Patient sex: F
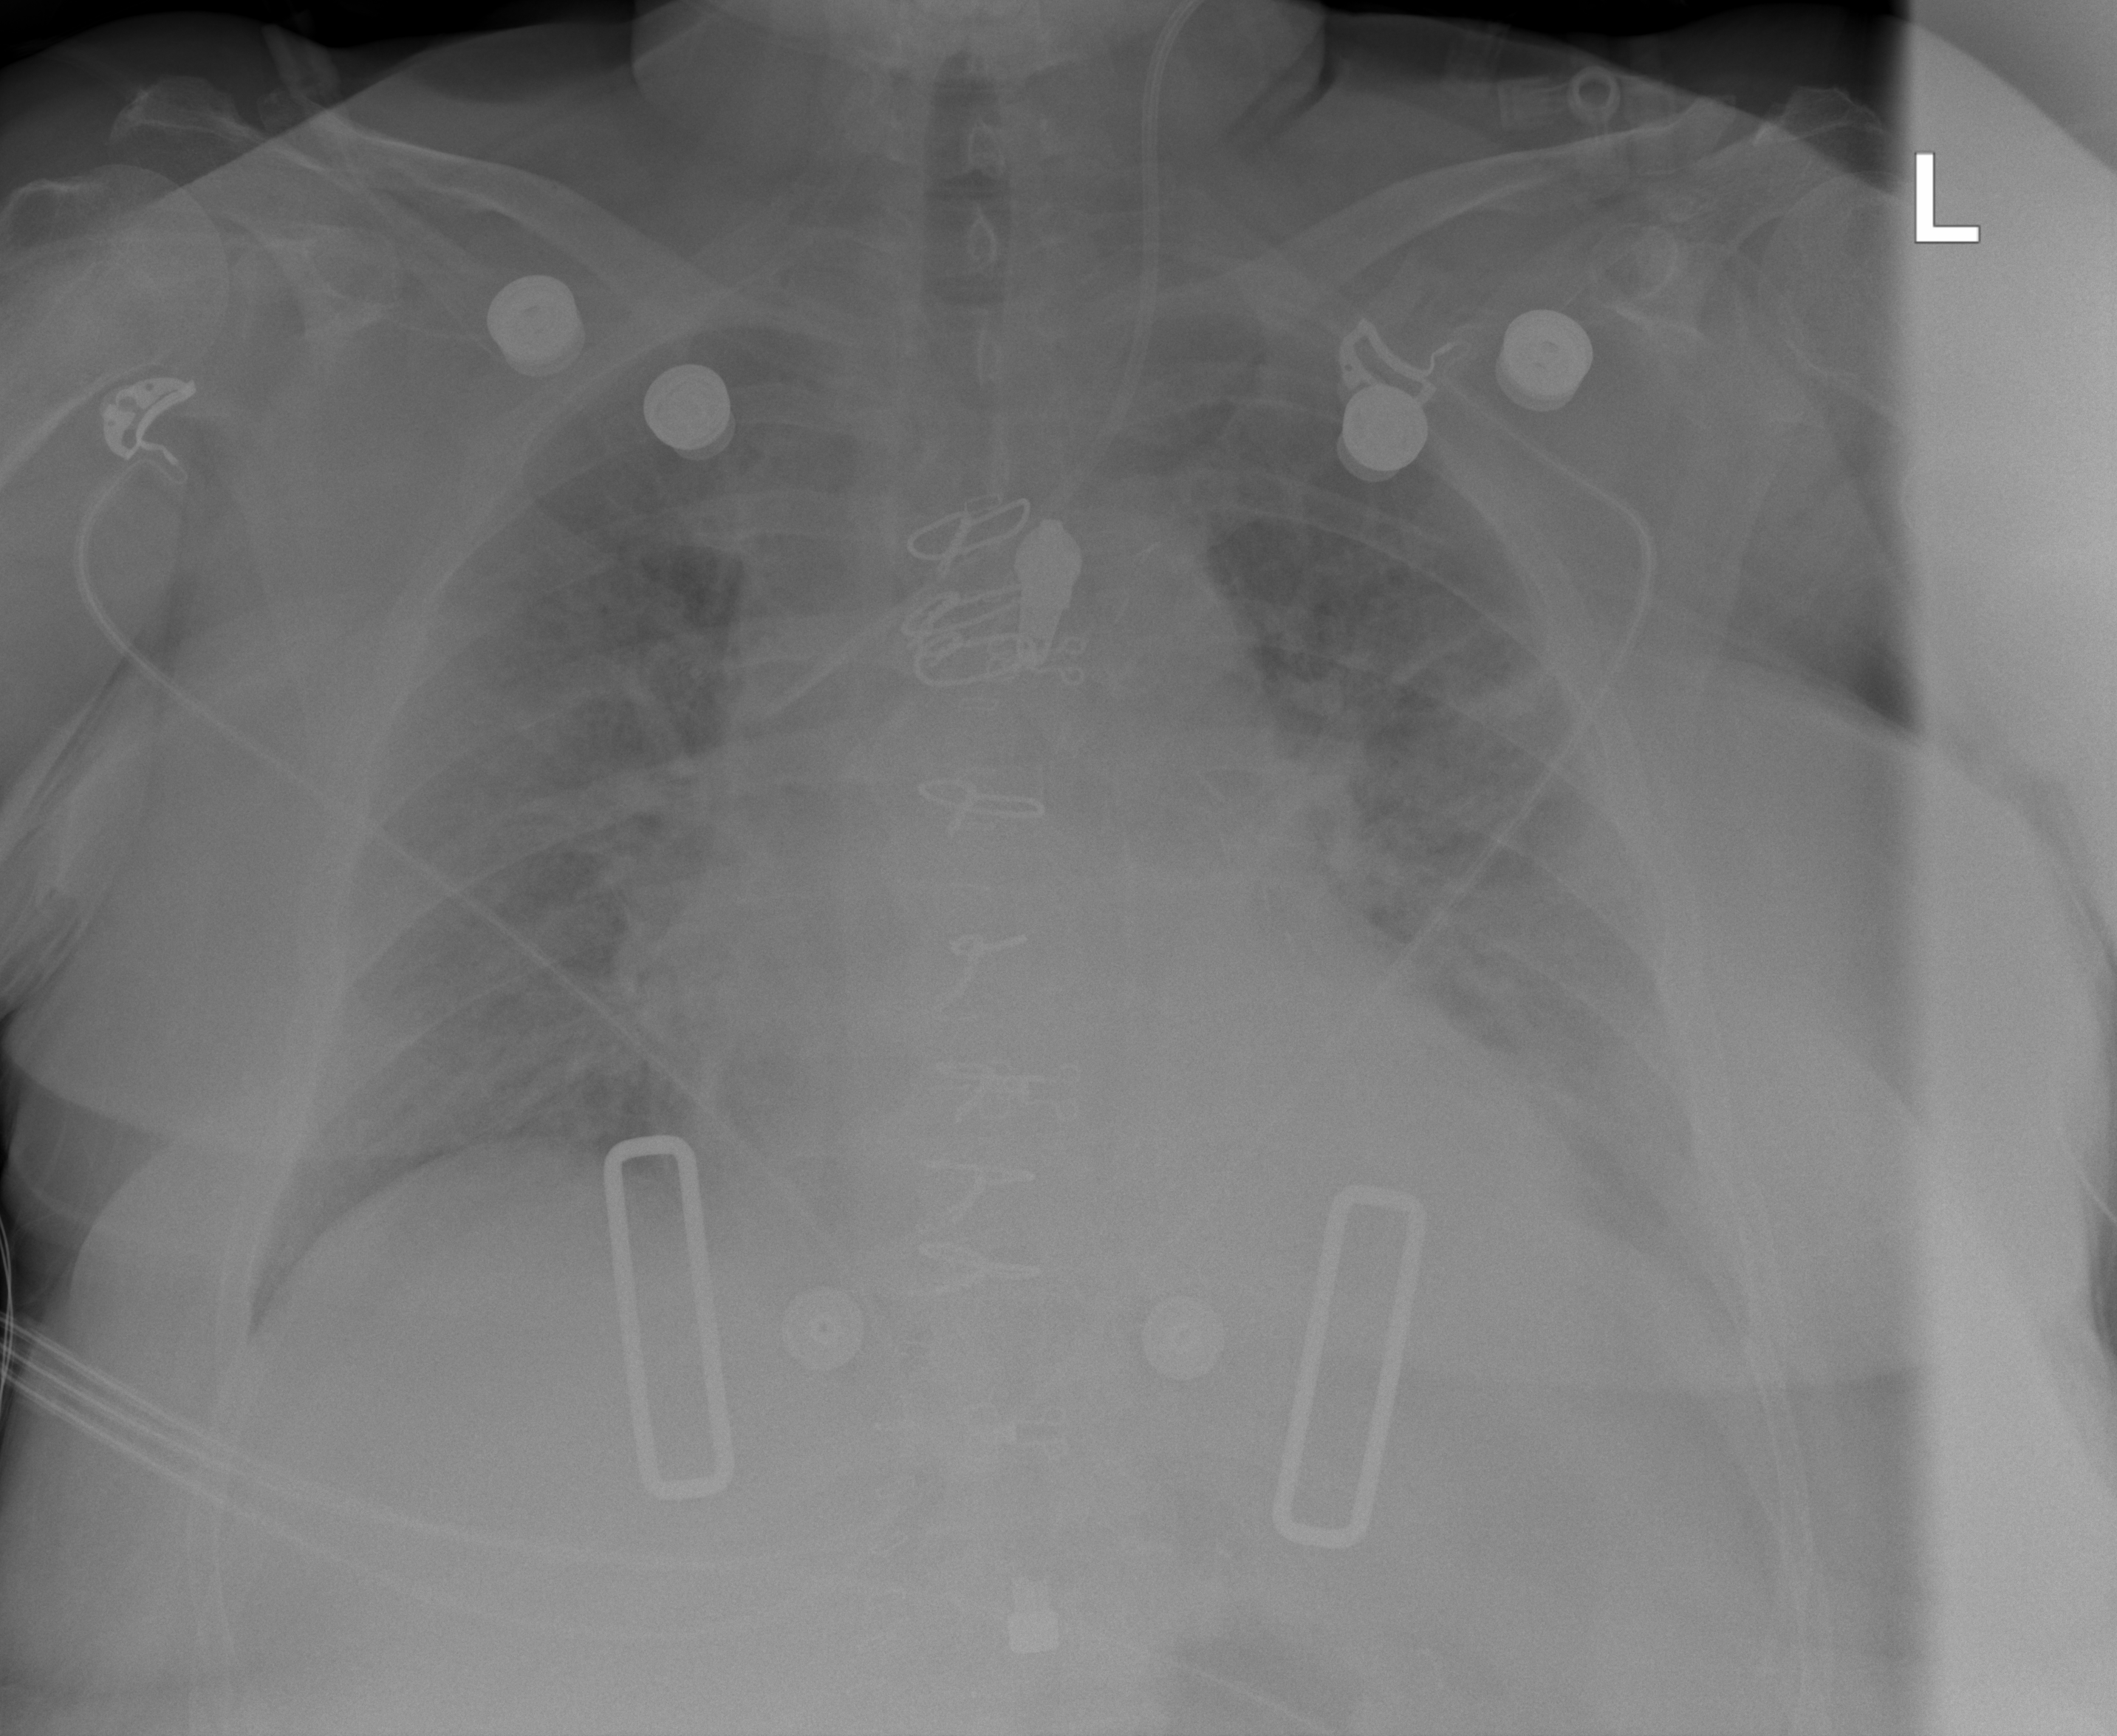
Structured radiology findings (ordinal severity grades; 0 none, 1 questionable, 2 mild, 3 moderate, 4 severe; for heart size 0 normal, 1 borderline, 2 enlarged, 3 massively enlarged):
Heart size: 2
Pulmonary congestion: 2
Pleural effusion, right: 0
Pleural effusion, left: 1
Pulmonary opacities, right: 2
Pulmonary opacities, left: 2
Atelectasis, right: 2
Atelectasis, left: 3